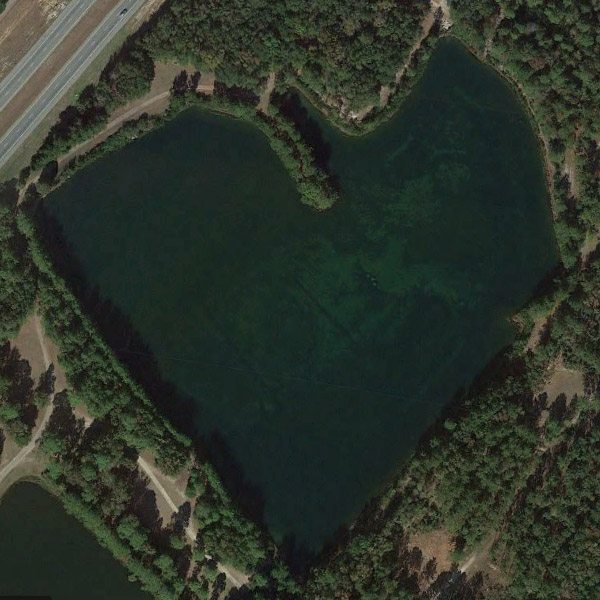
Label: Pond